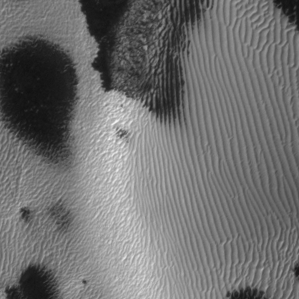
Label: frost